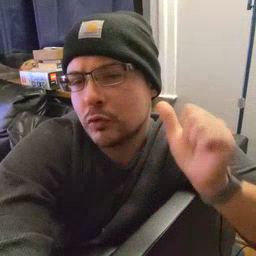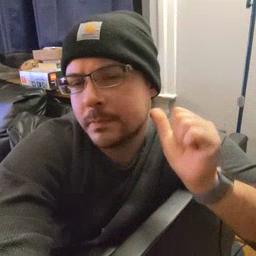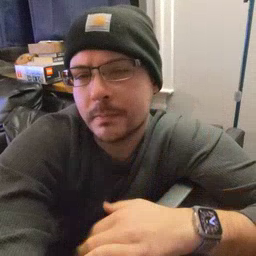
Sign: yesterday